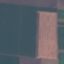
Land use / land cover: AnnualCrop